Question: I'm trying to wrap my mind around the MVP pattern used in a C#/Winforms app. So I created a simple "notepad" like application to try to work out all the details. My goal is to create something that does the classic windows behaviors of open, save, new as well as reflecting the name of the saved file in the title bar. Also, when there are unsaved changes, the title bar should include an *.
So I created a view & a presenter that manage the application's persistence state. One improvement I've considered is breaking out the text handling code so the view/presenter is truly a single-purpose entity.
Here is a screen shot for reference ...

I'm including all of the relevant files below. I'm interested in feedback about whether I've done it the right way or if there are ways to improve.
NoteModel.cs:
'''
public class NoteModel : INotifyPropertyChanged
{
public string Filename { get; set; }
public bool IsDirty { get; set; }
string _sText;
public readonly string DefaultName = "Untitled.txt";
public string TheText
{
get { return _sText; }
set
{
_sText = value;
PropertyHasChanged("TheText");
}
}
public NoteModel()
{
Filename = DefaultName;
}
public void Save(string sFilename)
{
FileInfo fi = new FileInfo(sFilename);
TextWriter tw = new StreamWriter(fi.FullName);
tw.Write(TheText);
tw.Close();
Filename = fi.FullName;
IsDirty = false;
}
public void Open(string sFilename)
{
FileInfo fi = new FileInfo(sFilename);
TextReader tr = new StreamReader(fi.FullName);
TheText = tr.ReadToEnd();
tr.Close();
Filename = fi.FullName;
IsDirty = false;
}
private void PropertyHasChanged(string sPropName)
{
IsDirty = true;
PropertyChanged.Invoke(this, new PropertyChangedEventArgs(sPropName));
}
#region INotifyPropertyChanged Members
public event PropertyChangedEventHandler PropertyChanged;
#endregion
}
'''
Form2.cs:
'''
public partial class Form2 : Form, IPersistenceStateView
{
PersistenceStatePresenter _peristencePresenter;
public Form2()
{
InitializeComponent();
}
#region IPersistenceStateView Members
public string TheText
{
get { return this.textBox1.Text; }
set { textBox1.Text = value; }
}
public void UpdateFormTitle(string sTitle)
{
this.Text = sTitle;
}
public string AskUserForSaveFilename()
{
SaveFileDialog dlg = new SaveFileDialog();
DialogResult result = dlg.ShowDialog();
if (result == DialogResult.Cancel)
return null;
else
return dlg.FileName;
}
public string AskUserForOpenFilename()
{
OpenFileDialog dlg = new OpenFileDialog();
DialogResult result = dlg.ShowDialog();
if (result == DialogResult.Cancel)
return null;
else
return dlg.FileName;
}
public bool AskUserOkDiscardChanges()
{
DialogResult result = MessageBox.Show("You have unsaved changes. Do you want to continue without saving your changes?", "Disregard changes?", MessageBoxButtons.YesNo);
if (result == DialogResult.Yes)
return true;
else
return false;
}
public void NotifyUser(string sMessage)
{
MessageBox.Show(sMessage);
}
public void CloseView()
{
this.Dispose();
}
public void ClearView()
{
this.textBox1.Text = String.Empty;
}
#endregion
private void btnSave_Click(object sender, EventArgs e)
{
_peristencePresenter.Save();
}
private void btnOpen_Click(object sender, EventArgs e)
{
_peristencePresenter.Open();
}
private void btnNew_Click(object sender, EventArgs e)
{
_peristencePresenter.CleanSlate();
}
private void Form2_Load(object sender, EventArgs e)
{
_peristencePresenter = new PersistenceStatePresenter(this);
}
private void Form2_FormClosing(object sender, FormClosingEventArgs e)
{
_peristencePresenter.Close();
e.Cancel = true; // let the presenter handle the decision
}
private void textBox1_TextChanged(object sender, EventArgs e)
{
_peristencePresenter.TextModified();
}
}
'''
IPersistenceStateView.cs
'''
public interface IPersistenceStateView
{
string TheText { get; set; }
void UpdateFormTitle(string sTitle);
string AskUserForSaveFilename();
string AskUserForOpenFilename();
bool AskUserOkDiscardChanges();
void NotifyUser(string sMessage);
void CloseView();
void ClearView();
}
'''
PersistenceStatePresenter.cs
'''
public class PersistenceStatePresenter
{
IPersistenceStateView _view;
NoteModel _model;
public PersistenceStatePresenter(IPersistenceStateView view)
{
_view = view;
InitializeModel();
InitializeView();
}
private void InitializeModel()
{
_model = new NoteModel(); // could also be passed in as an argument.
_model.PropertyChanged += new PropertyChangedEventHandler(_model_PropertyChanged);
}
private void InitializeView()
{
UpdateFormTitle();
}
private void _model_PropertyChanged(object sender, System.ComponentModel.PropertyChangedEventArgs e)
{
if (e.PropertyName == "TheText")
_view.TheText = _model.TheText;
UpdateFormTitle();
}
private void UpdateFormTitle()
{
string sTitle = _model.Filename;
if (_model.IsDirty)
sTitle += "*";
_view.UpdateFormTitle(sTitle);
}
public void Save()
{
string sFilename;
if (_model.Filename == _model.DefaultName || _model.Filename == null)
{
sFilename = _view.AskUserForSaveFilename();
if (sFilename == null)
return; // user canceled the save request.
}
else
sFilename = _model.Filename;
try
{
_model.Save(sFilename);
}
catch (Exception ex)
{
_view.NotifyUser("Could not save your file.");
}
UpdateFormTitle();
}
public void TextModified()
{
_model.TheText = _view.TheText;
}
public void Open()
{
CleanSlate();
string sFilename = _view.AskUserForOpenFilename();
if (sFilename == null)
return;
_model.Open(sFilename);
_model.IsDirty = false;
UpdateFormTitle();
}
public void Close()
{
bool bCanClose = true;
if (_model.IsDirty)
bCanClose = _view.AskUserOkDiscardChanges();
if (bCanClose)
{
_view.CloseView();
}
}
public void CleanSlate()
{
bool bCanClear = true;
if (_model.IsDirty)
bCanClear = _view.AskUserOkDiscardChanges();
if (bCanClear)
{
_view.ClearView();
InitializeModel();
InitializeView();
}
}
}
'''
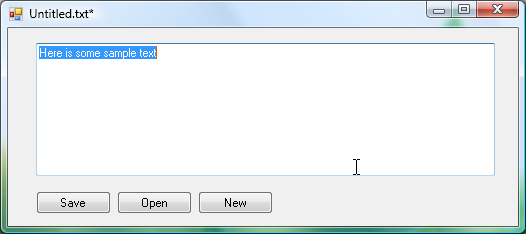
Answer: The only way to get any closer to a perfect MVP passive view pattern would be to write your own MVP triads for the dialogs instead of using the WinForms dialogs. Then you could move the dialog creation logic from the view to the presenter.
This gets into the topic of communication between mvp triads, a topic which is usually glossed over when examining this pattern. What I've found works for me is to connect triads at their presenters.
'''
public class PersistenceStatePresenter
{
...
public Save
{
string sFilename;
if (_model.Filename == _model.DefaultName || _model.Filename == null)
{
var openDialogPresenter = new OpenDialogPresenter();
openDialogPresenter.Show();
if(!openDialogPresenter.Cancel)
{
return; // user canceled the save request.
}
else
sFilename = openDialogPresenter.FileName;
...
'''
The 'Show()' method, of course, is responsible for showing an unmentioned 'OpenDialogView', which would accept the users input and pass it along to the 'OpenDialogPresenter'. In any case, it should be starting to become clear that a presenter is an elaborate middleman. Under different circumstances, you might be tempted to refactor a middleman out but here its is intentional to:
- -
At times I've also seen the model used for MVP triad communication. The benefit of this is the presenter's don't need to know each other exist. Its usually accomplished by setting a state in the model, which triggers an event, which another presenter then listens for. An interesting idea. One I've not used personally.
Here's a few links with some of the techniques others have used to deal with triad communication:
- <URL>